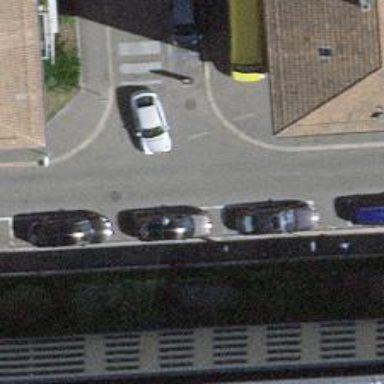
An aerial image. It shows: Living street with asphalt surface. It includes opposite cycleway.